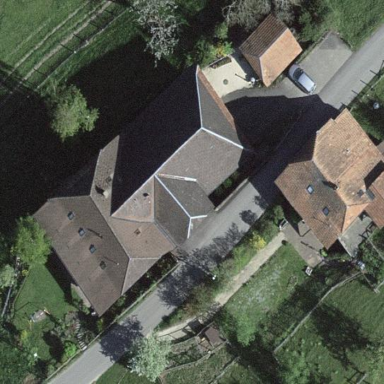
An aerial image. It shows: Farm building.